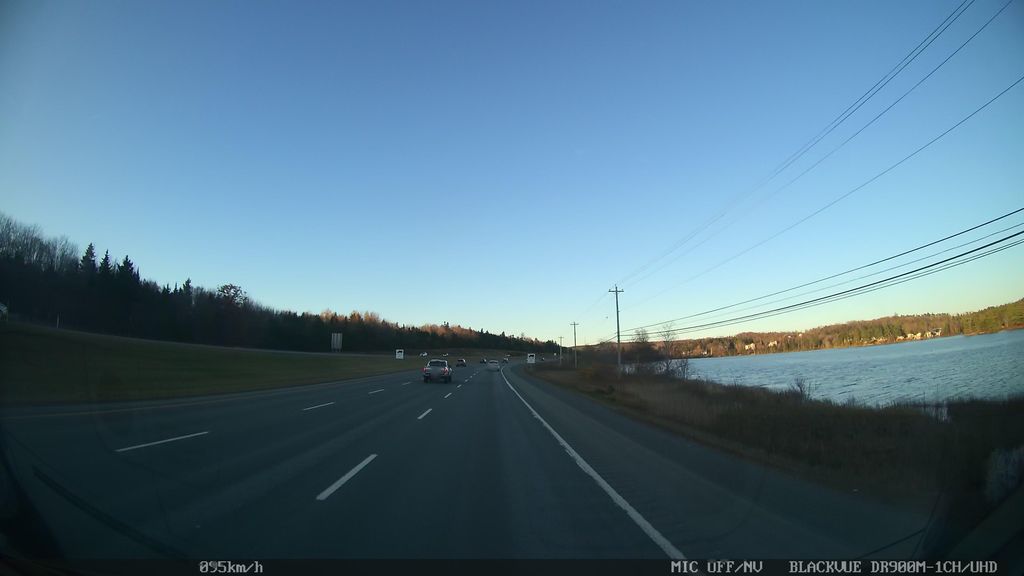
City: halifax